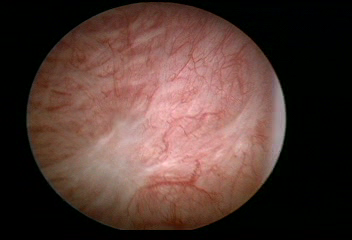
Modality: WLC
Class: Anatomical landmarks
Subclass: ResectionScar
Bladder cancer association: No
Annotated structures: Resection scar